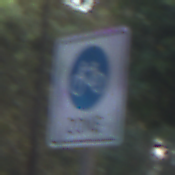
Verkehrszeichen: BeginnFahrradzone
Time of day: MorningAfternoon
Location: Outdoor (Suburban)
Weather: PartlyCloudy
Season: NotSpecified
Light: Natural